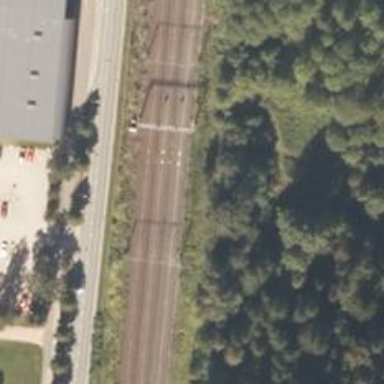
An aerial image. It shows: Continuous rail railway with electrified contact line.